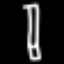
Label: pencil